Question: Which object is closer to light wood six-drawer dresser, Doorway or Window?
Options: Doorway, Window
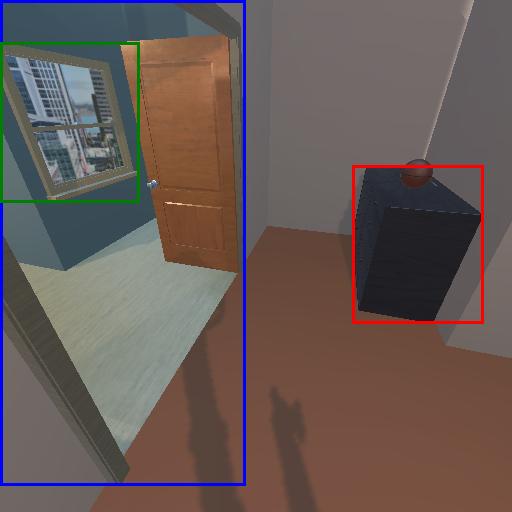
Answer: Doorway